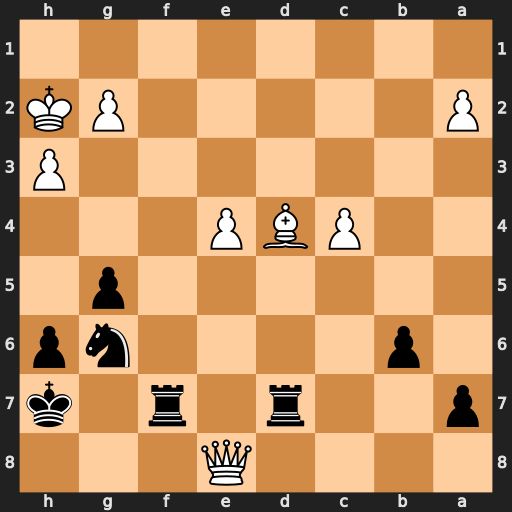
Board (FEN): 4Q3/p2r1r1k/1p4np/6p1/2PBP3/7P/P5PK/8
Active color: b
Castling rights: -
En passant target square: -
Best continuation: Rfe7 Qa8 Rxd4